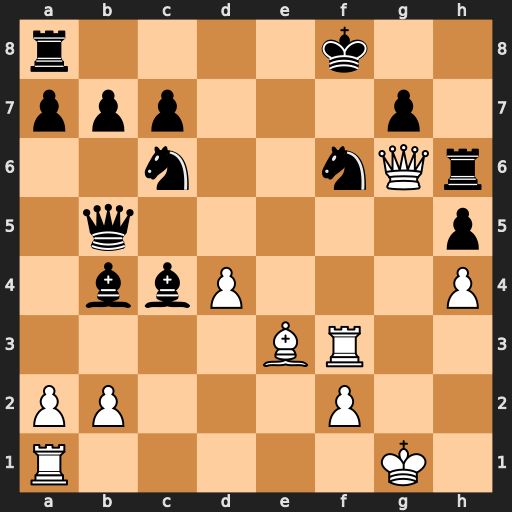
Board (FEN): r4k2/ppp3p1/2n2nQr/1q5p/1bbP3P/4BR2/PP3P2/R5K1
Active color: w
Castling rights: -
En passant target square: -
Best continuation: Bxh6 gxh6 Re1 Be7 Rxf6+ Bxf6 Qxf6+